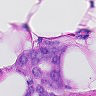
Metastatic tissue present: yes